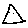
Label: triangle